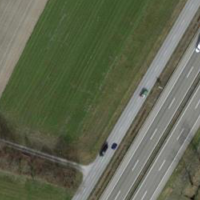
EUNIS habitat code: 57
Species observed at this site:
Corvus corone
Columba palumbus